Question: I'm making an app that saves and loads attributes in an XML file. Everything is working as it should, except for one thing.
'''
function save(){
var item:XML = new XML(<node></node>);
var file = new File();
file = File.applicationStorageDirectory.resolvePath("generated.xml");
//children of the main node and attributes and stuff are managed here but
//they're working fine so i've removed them from this example.
var fileStream = new FileStream();
fileStream.open(file, FileMode.WRITE);
fileStream.writeObject(item);
fileStream.close();
}
'''
When the above code gets executed, it should save an xml that looks like this:
'''
<node/>
'''
or if it has a child within it:
'''
<node>
<child> whatever </child>
</node>
'''
However, when i open the XML file in sublime text 2, it looks like this

and the CS6 debugger throws Error #1088: The markup in the document following the root element must be well-formed.
If i manually go in and remove the bogus characters, air is able to read it just fine, but when i save any changes to the XML, i'll have to manually go in and remove the bogus characters again.
Do you have any ideas on how i could fix this?
Thank you.
PS: The bogus characters seem to change. [VT] has been the same every time, but [SI] does not stay the same. I don't know what this means or if it's relevant, but it might be.
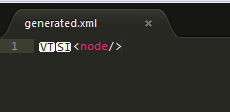
Answer: You don't want to use 'writeObject' here. Except on Strings and, maybe, Numbers, writeObject actually writes data that is relative to the actual object (public properties, memory identifier, etc). You want to either save the String version of the XML ('XML.toString()' should work) or use writeUTFBytes(). I have personally never used writeUTFBytes(), but if my understanding is correct, it will only write the text of the object and not the object data itself. I would give that a try as well.